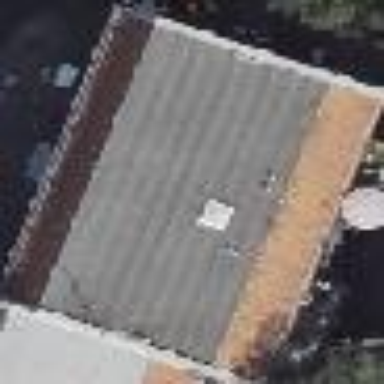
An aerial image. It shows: Building consisting of apartments with double saltbox roof shape.